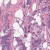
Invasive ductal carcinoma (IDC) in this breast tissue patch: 1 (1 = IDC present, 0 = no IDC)